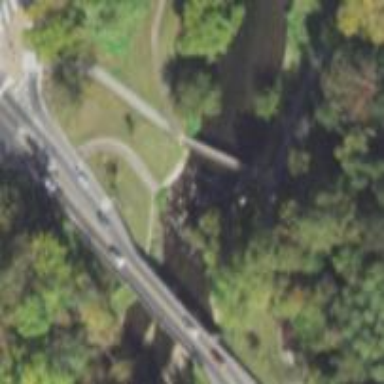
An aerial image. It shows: Path on bridge.